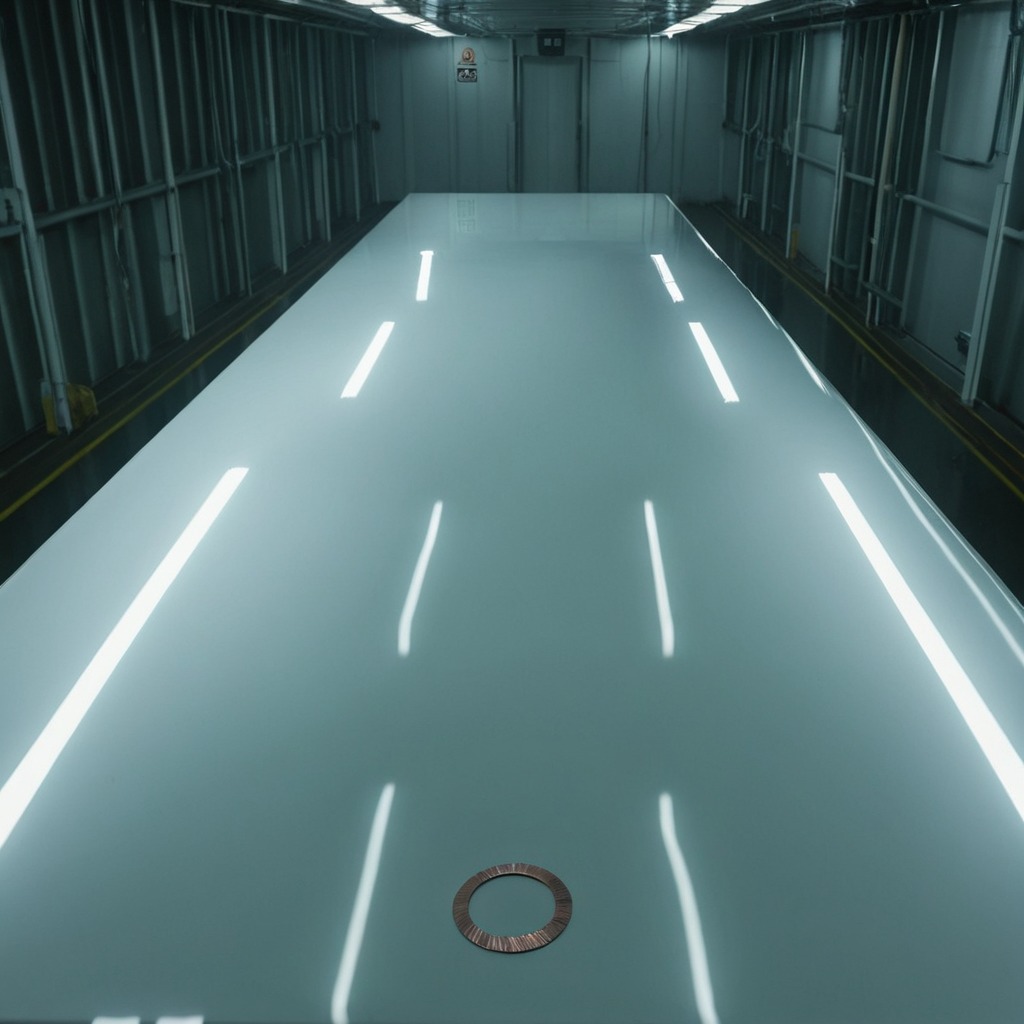
A flat metal washer lies on a high-gloss table in a ship maintenance bay industrial lighting.